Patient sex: M
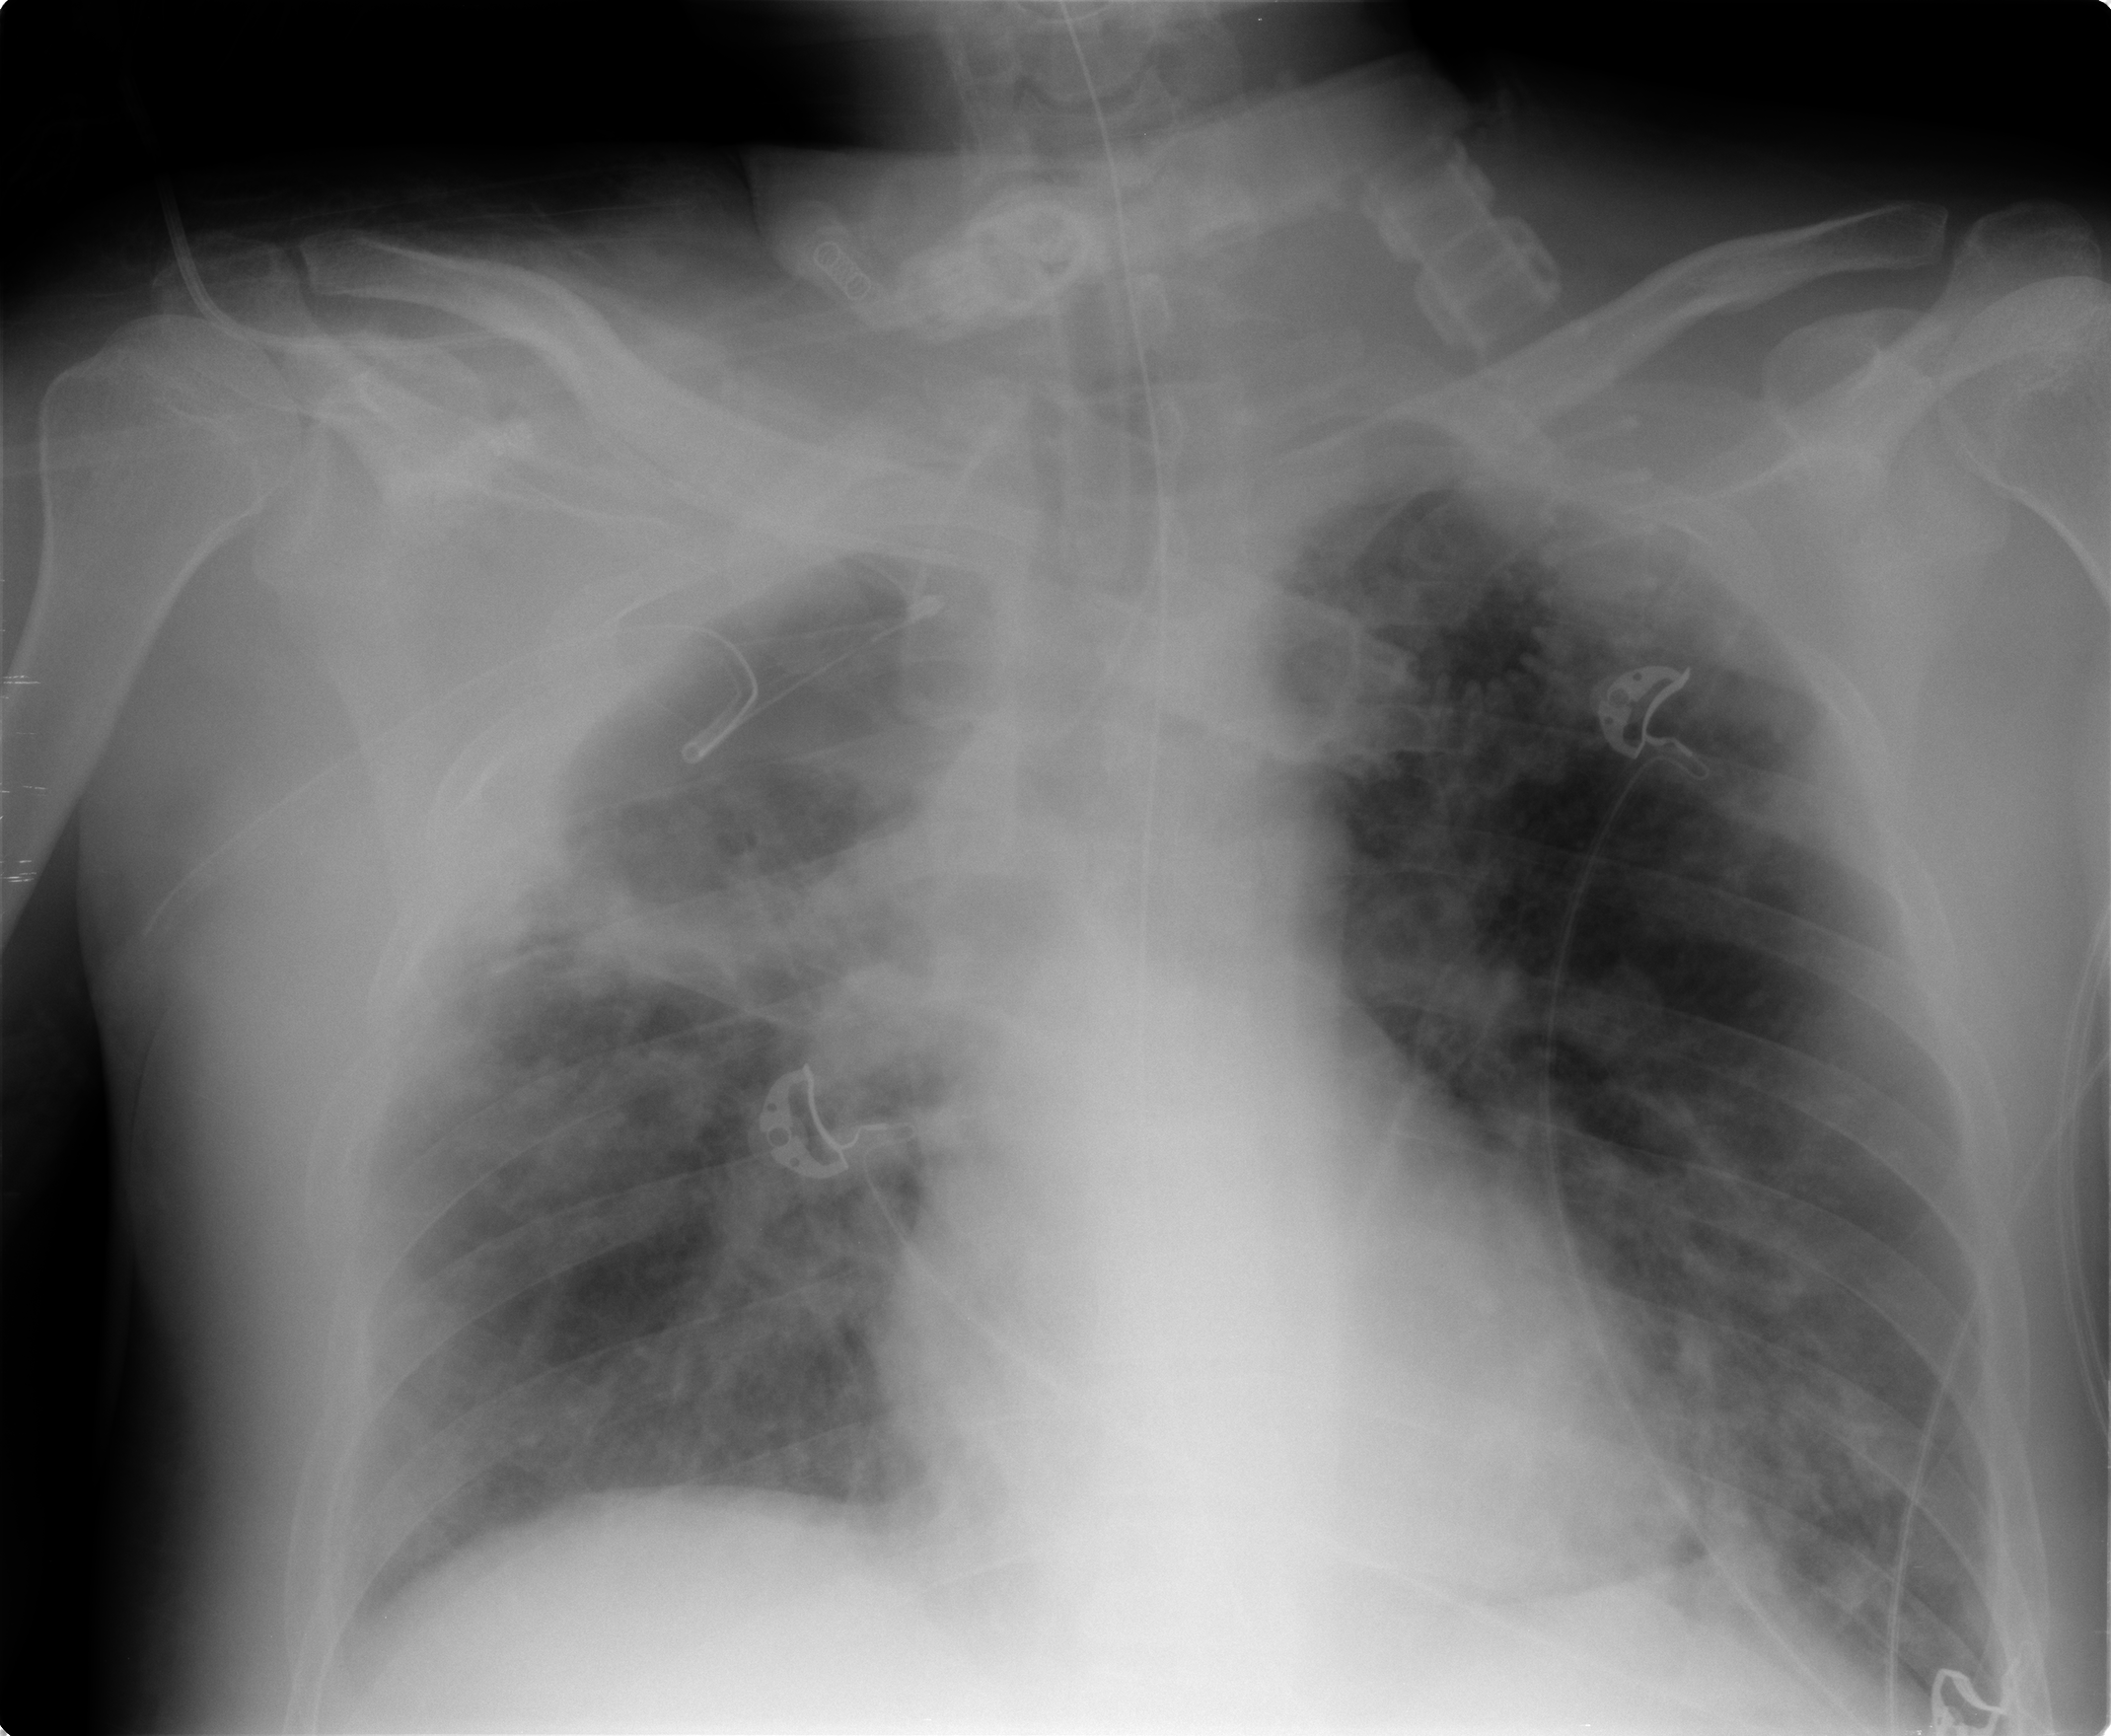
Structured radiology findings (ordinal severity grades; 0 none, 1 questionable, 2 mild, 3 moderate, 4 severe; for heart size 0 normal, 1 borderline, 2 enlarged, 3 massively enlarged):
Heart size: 1
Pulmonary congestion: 3
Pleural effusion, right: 2
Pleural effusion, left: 1
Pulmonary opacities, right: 2
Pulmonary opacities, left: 2
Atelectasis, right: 2
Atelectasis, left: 2